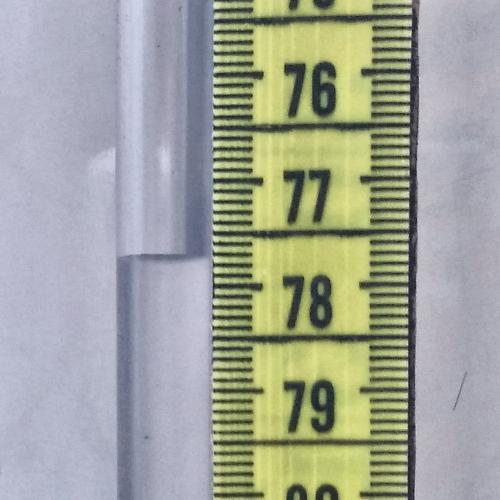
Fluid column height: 77.7 cm